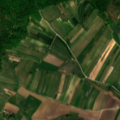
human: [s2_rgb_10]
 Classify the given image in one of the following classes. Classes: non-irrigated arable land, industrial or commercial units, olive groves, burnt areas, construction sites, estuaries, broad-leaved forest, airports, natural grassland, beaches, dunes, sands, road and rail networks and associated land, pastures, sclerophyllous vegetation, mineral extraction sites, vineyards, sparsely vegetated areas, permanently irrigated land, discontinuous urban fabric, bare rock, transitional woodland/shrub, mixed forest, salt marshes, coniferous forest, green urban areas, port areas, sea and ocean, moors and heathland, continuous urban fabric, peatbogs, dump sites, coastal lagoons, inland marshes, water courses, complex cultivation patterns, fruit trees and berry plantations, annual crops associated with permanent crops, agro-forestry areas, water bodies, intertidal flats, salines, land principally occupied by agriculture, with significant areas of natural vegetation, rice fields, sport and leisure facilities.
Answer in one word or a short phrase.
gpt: non-irrigated arable land, vineyards, broad-leaved forest, mixed forest